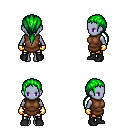
a pixel art fantasy rpg character, female body template, dark elf, purple skin, brown tunic, gold greaves, green ponytail hairstyle, gold gloves, black shoes, four views (front, back, left, right), 2x2 character sprite sheet, small pixel art, hard edges, no anti-aliasing